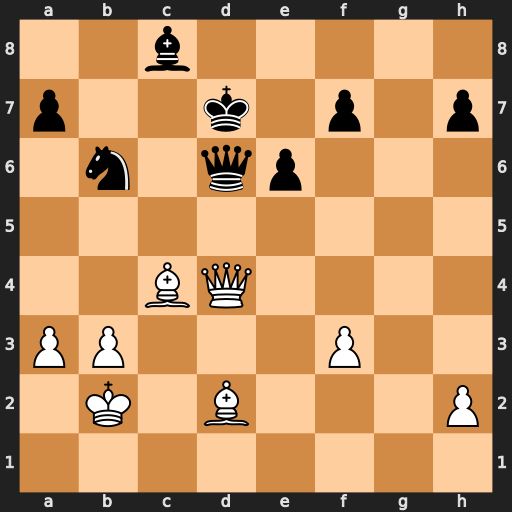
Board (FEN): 2b5/p2k1p1p/1n1qp3/8/2BQ4/PP3P2/1K1B3P/8
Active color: w
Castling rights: -
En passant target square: -
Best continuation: Bb5+ Kc7 Bf4 Qxf4 Qxf4+